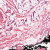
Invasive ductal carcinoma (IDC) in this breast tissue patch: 0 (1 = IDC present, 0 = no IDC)